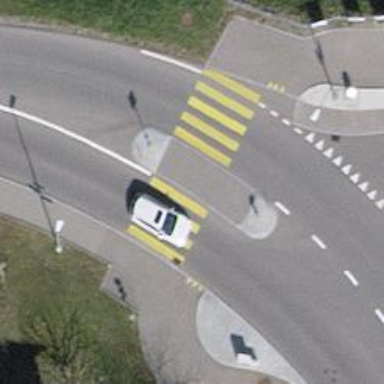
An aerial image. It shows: Marked footway crossing with center island.